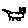
Label: cat